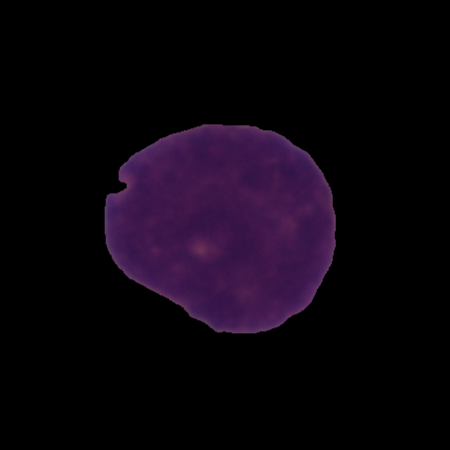
Label: cancer